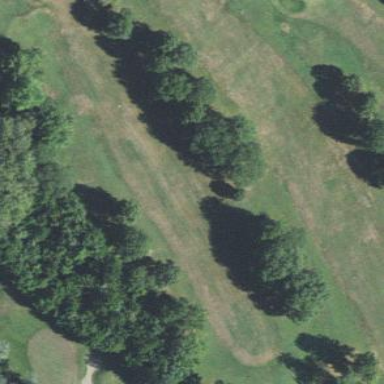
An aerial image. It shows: Well-maintained grassy area known as fairway on golf course.